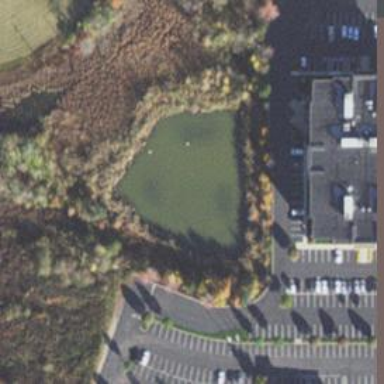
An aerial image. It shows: Serene pond surrounded by nature.